Question:
I was wondering how I could achieve this effect. Firstly content currently is in a div called 'contentDiv'. I have all the following content float:right of the div. What I want to achieve is an imaginary border (look at image) in which the content cannot cross.
Then I want the content to be centered.
How would I achieve this with CSS? Or what elements could I use to replicate this effect.
I have looked into centering the content and this code works for me -
'''
margin-left: auto;
margin-right: auto;
'''
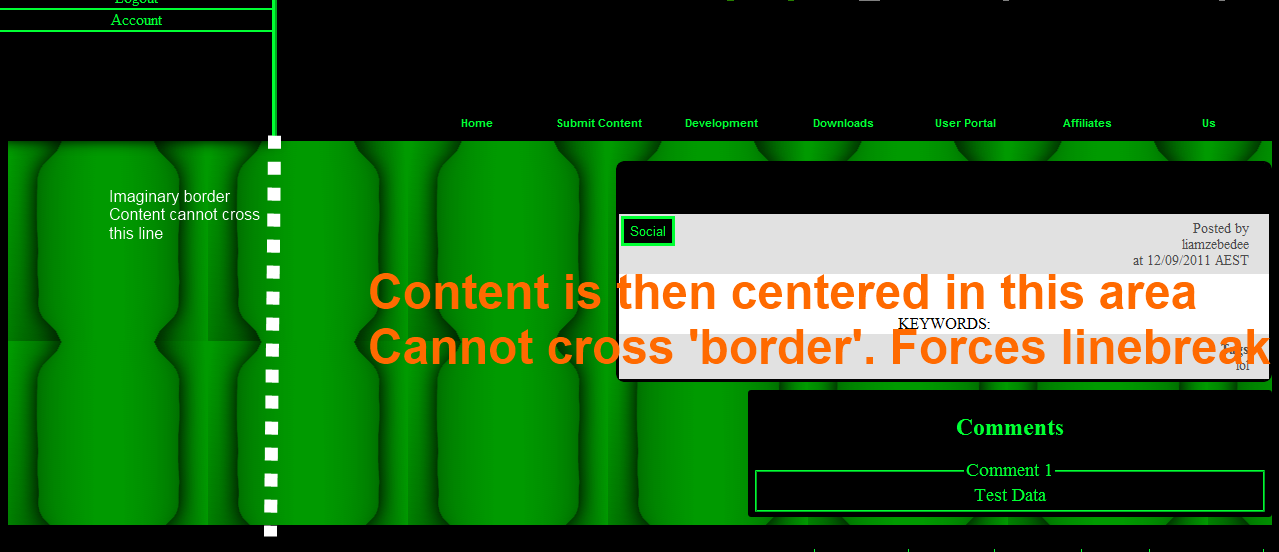
Answer: '''
#contentDivParent {
/*It will define the imaginary border*/
padding-left:30%;
width:70%;
}
#contentDiv {
/*remove the float*/
float:none;
/*center*/
margin:0px auto;
/*force line-break*/
max-width:100%;
}
'''